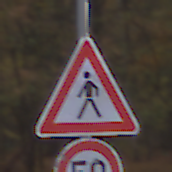
Verkehrszeichen: FussgaengerRechts
Zusatzzeichen unten: Geschwindigkeit50
Umgebung: Outdoor, Nature
Tageszeit: SunriseSunset
Wetter: PartlyCloudy
Licht: Natural
Jahreszeit: Autumn
Kontrast: LowContrast